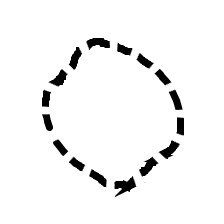
Shape: circle